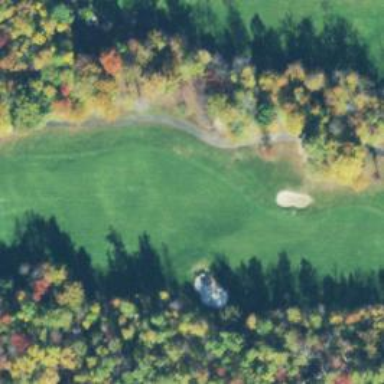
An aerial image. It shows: View of golf hole.